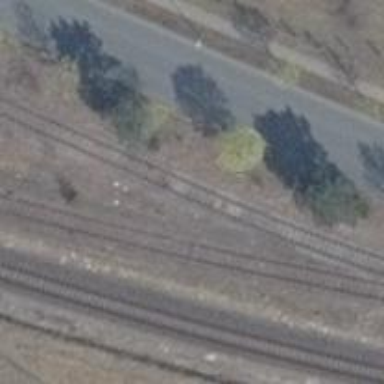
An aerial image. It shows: Railway spur service.